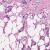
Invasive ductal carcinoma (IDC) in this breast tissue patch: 1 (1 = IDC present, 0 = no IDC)